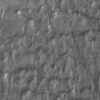
Atmospheric dust classification: not_dusty